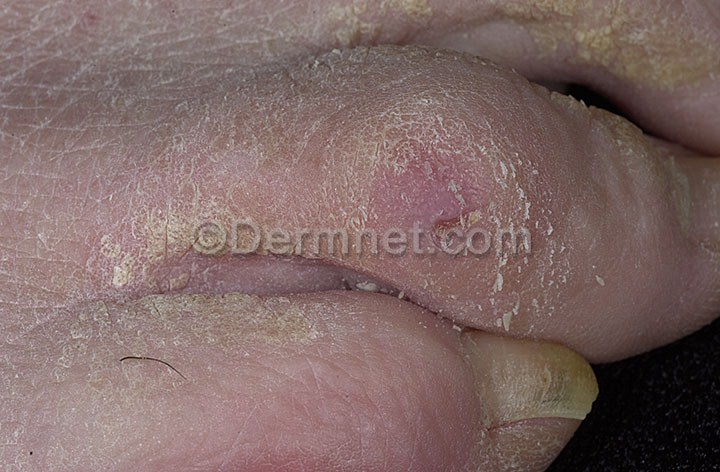
Disease: Warts Molluscum and other Viral Infections